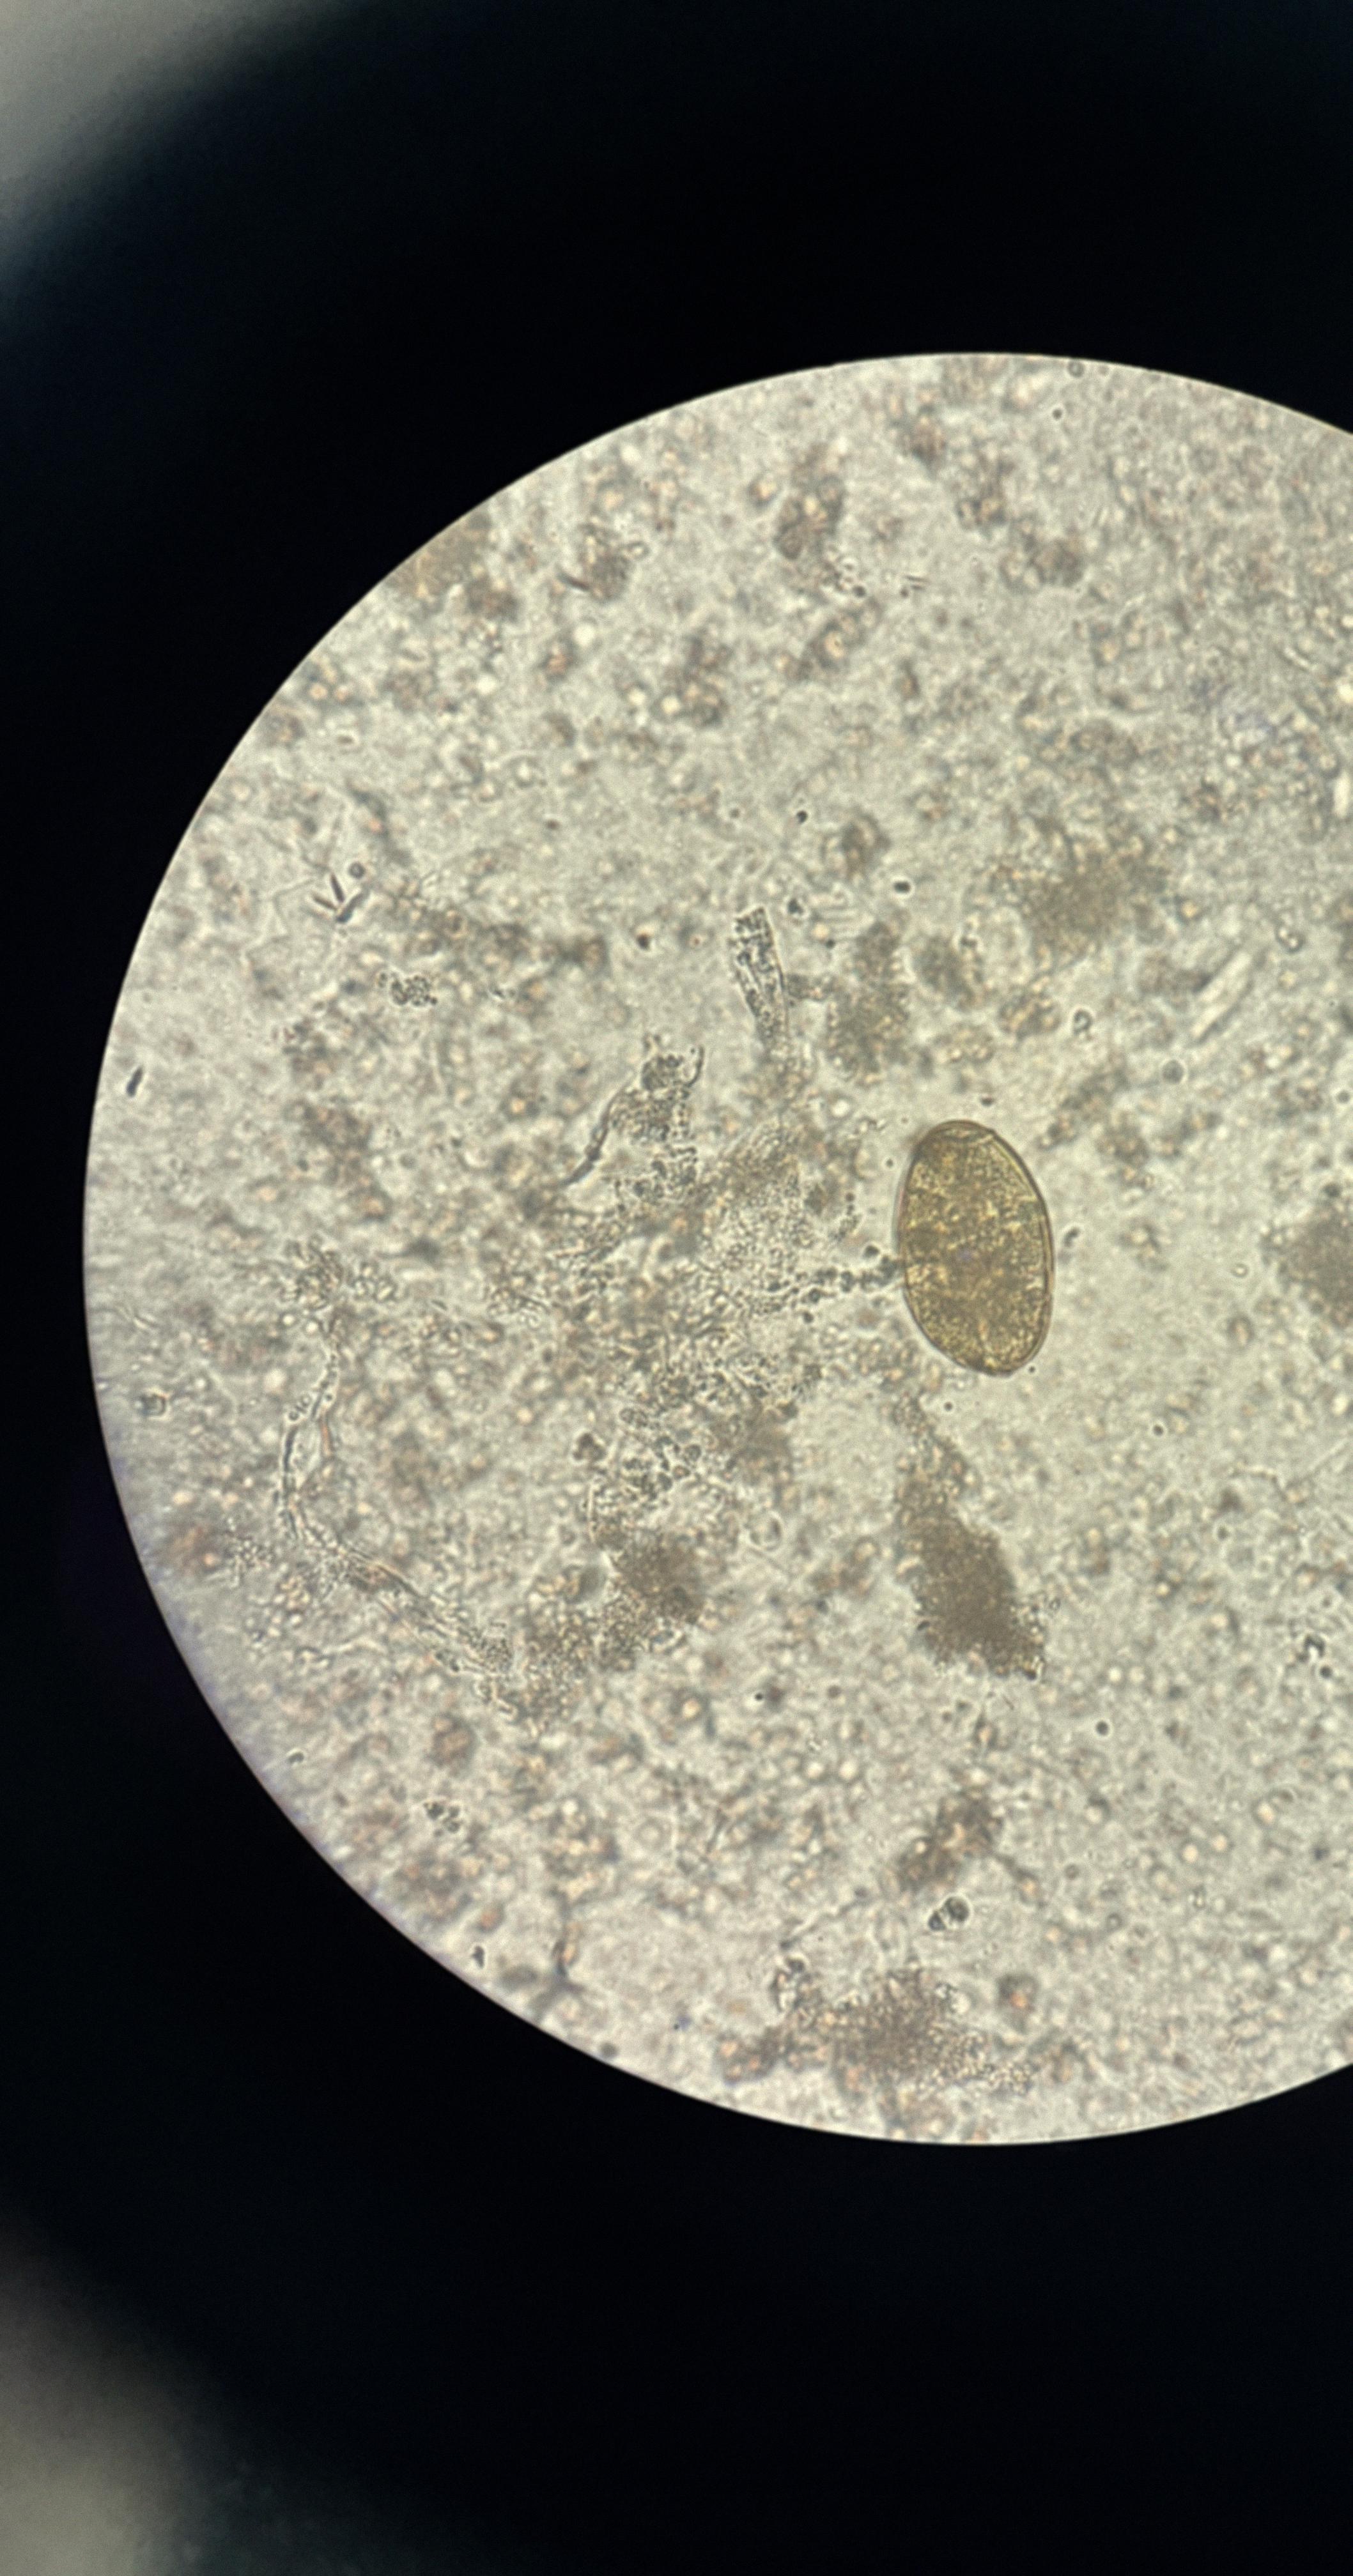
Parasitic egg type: Paragonimus spp